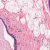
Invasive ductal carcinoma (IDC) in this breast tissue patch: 0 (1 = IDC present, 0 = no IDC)